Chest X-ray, PA view. Patient: 60 years old, sex F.
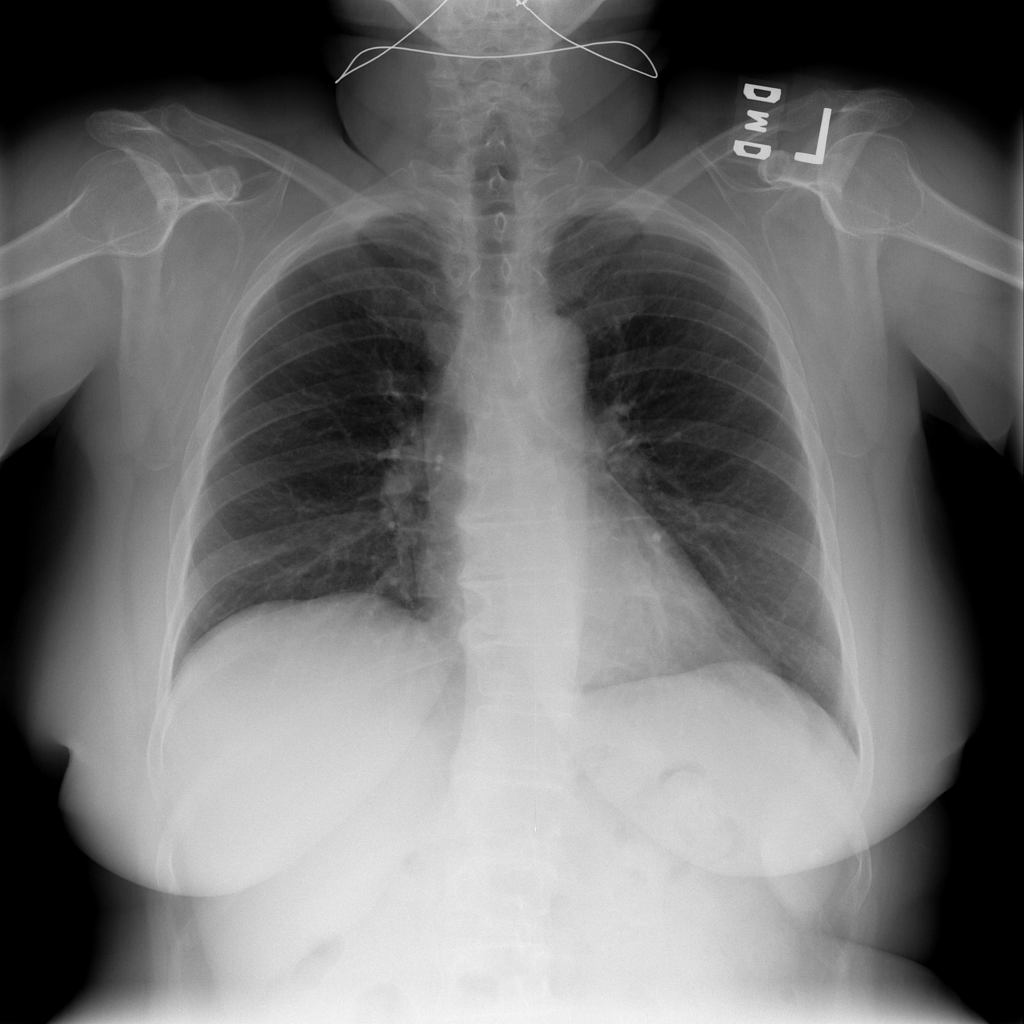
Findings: Infiltration